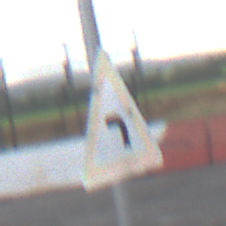
Verkehrszeichen: KurveLinks
Umgebung: Outdoor, RoadRail
Tageszeit: MorningAfternoon
Wetter: PartlyCloudy
Licht: Natural
Jahreszeit: NotSpecified
Kontrast: LowContrast